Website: apple
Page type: billing-address
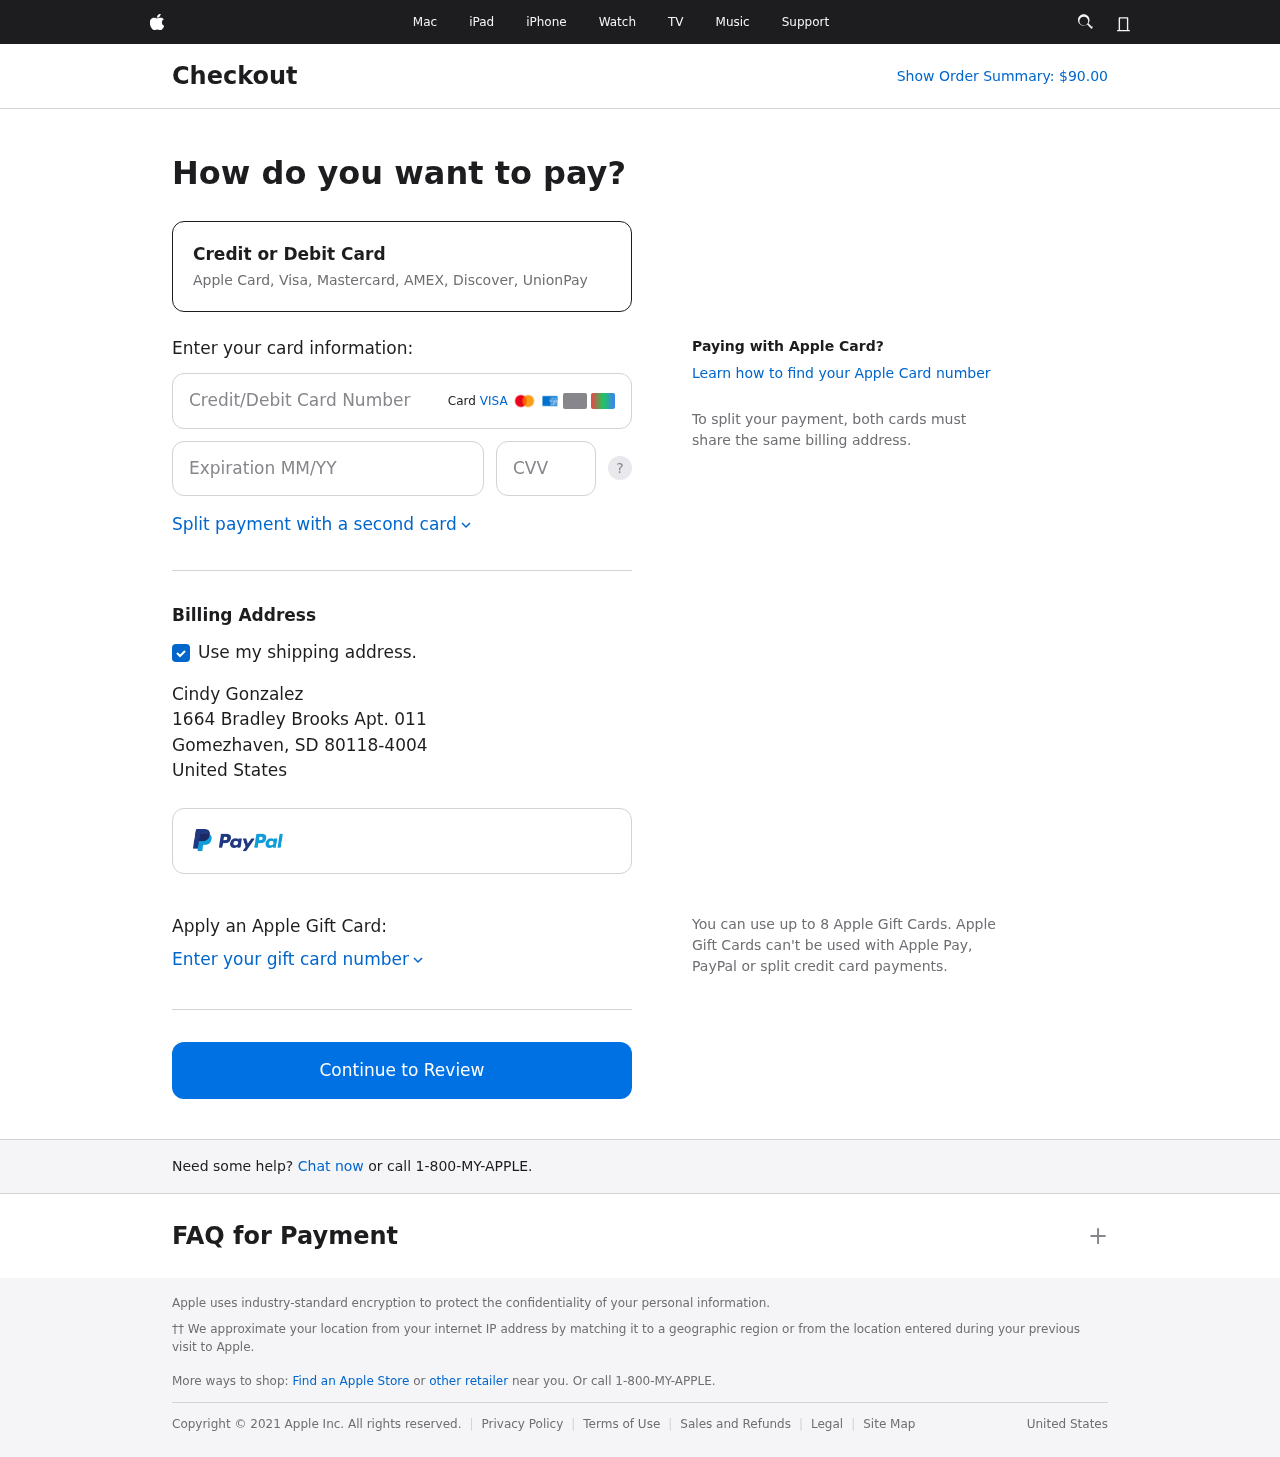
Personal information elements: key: PII_CARD_CVV
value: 805
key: PII_CARD_EXPIRY
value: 09/30
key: PII_CARD_NUMBER
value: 2261 8156 4452 0893
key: PII_CITY
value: Gomezhaven
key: PII_COUNTRY
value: United States
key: PII_FULLNAME
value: Cindy Gonzalez
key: PII_POSTCODE_FULL
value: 80118-4004
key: PII_STATE_ABBR
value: SD
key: PII_STREET
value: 1664 Bradley Brooks Apt. 011
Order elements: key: ORDER_TOTAL
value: Show Order Summary: $90.00